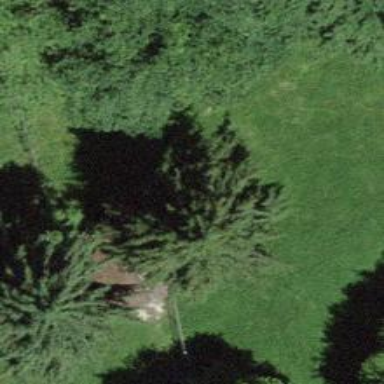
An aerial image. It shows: Single tag "natural: tree."